Question: I have some troubles: I've got a simple 'GridView', in which I have two categories of items. I wanted to add three 'Menu Buttons' to have a 'Filter' for this GridView and the items with the category selected.
For the example, with the following image, the first image represents my simple 'GridView' with the 'Button in ActionBar'. When I press the Button, a 'SubMenu' displays three rows which are, for this example: "", "" & "". And when I press the "" button, I want to show only the items with category "":

I found several things for 'Search Editext' with the implements 'Filterable' but I don't think it's a good way to achieve what I want. I don't need a 'TextView/EditText' as filter, just a Button in 'ActionBar'.
---
## UPDATE:
'Adapter'<URL>
It seems that 'getView()' are called once too much. I added 3 'Integers' to count the number of items with their categories ( = total, = nb of Open item, = nb of Closed item). I used to update my adapter.
Here's my 'Activity' with my 'BaseAdapter':
'''
public class MainActivity extends SherlockActivity {
ActionBar actionbar;
static GridView gridview;
static MyAdapter adapter;
String[] values = new String[] {
"Item 1", "Item 2", "Item 3", "Item 4", "Item 5"
};
// 1 for Open items, 2 for Closed items
int[] vStatus = new int[] {
1, 2, 1, 2, 1
};
@Override
protected void onCreate(Bundle savedInstanceState) {
super.onCreate(savedInstanceState);
setContentView(R.layout.activity_main);
gridview = (GridView) findViewById(R.id.grid);
adapter = new MyAdapter(this);
gridview.setAdapter(adapter);
gridview.setOnItemClickListener(new OnItemClickListener() {
// new Intent to another Activity
// ...
});
}
@Override
public boolean onCreateOptionsMenu(Menu menu) {
getSupportMenuInflater().inflate(R.menu.main, menu);
return true;
}
// call an adapter method filterView()
// with the integer sort by category
// 0 = All items | 1 = Open | 2 = Closed
@Override
public boolean onOptionsItemSelected(MenuItem item) {
switch (item.getItemId()) {
case android.R.id.home:
return false;
case R.id.action_listfilter_all :
adapter.filterView(0);
return true;
case R.id.action_listfilter_open :
adapter.filterView(1);
return true;
case R.id.action_listfilter_closed :
adapter.filterView(2);
return true;
default:
return super.onOptionsItemSelected(item);
}
}
public class MyAdapter extends BaseAdapter {
private Context mContext;
// Initialize the category's integer "visibleFlag"
private int visibleFlag = 0;
// Initialize the counters' categories
int nValues, nOpen, nClosed;
public MyAdapter(Context c) {
mContext = c;
}
// filterView method called by option selected item menu
public void filterView(int i) {
visibleFlag = i;
// refresh the content
notifyDataSetChanged();
/* gridview.invalidateViews(); */
}
protected class ViewHolder {
TextView text, view, like, user, coms;
ImageView imageview, imageflag;
}
// return the number of items regarding by category selected
public int getCount() {
switch(visibleFlag) {
case 0: nValues = values.length; break;
case 1: nValues = nOpen; break;
case 2: nValues = nClosed; break;
}
return nValues;
}
public Object getItem(int position) {
return null;
}
public long getItemId(int position) {
return position;
}
public View getView(int position, View convertView, ViewGroup parent) {
ViewHolder viewHolder;
if (convertView == null) {
LayoutInflater inflater = ((MainActivity) mContext).getLayoutInflater();
convertView = inflater.inflate(R.layout.item_main, parent, false);
viewHolder = new ViewHolder();
viewHolder.text = (TextView) convertView.findViewById(R.id.text);
viewHolder.imageview = (ImageView) convertView.findViewById(R.id.image);
// set the tag of the category and
// augment the selected category (by + 1)
switch(vStatus[position]) {
case 1: viewHolder.imageview.setTag(1); nOpen++; break;
case 2: viewHolder.imageview.setTag(2); nClosed++; break;
}
// set the tag of the item's position
viewHolder.text.setTag(position);
convertView.setTag(viewHolder);
} else {
viewHolder = (ViewHolder) convertView.getTag();
}
// display the text with the position's tag
viewHolder.text.setText(values[(Integer) viewHolder.text.getTag()]);
// display the image with the position's tag
switch((Integer) viewHolder.imageview.getTag()) {
case 1: viewHolder.imageview.setImageResource(R.drawable.ic_open); break;
case 2: viewHolder.imageview.setImageResource(R.drawable.ic_closed); break;
}
return convertView;
}
}
}
'''
But this does not display the right items with the selected category!
Can somebody help me to figure it out?
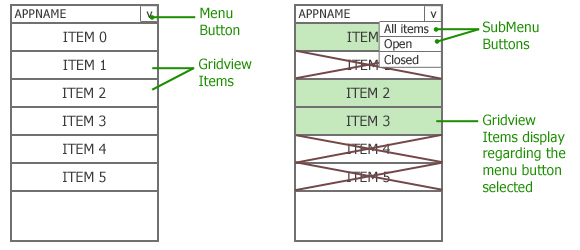
Answer: You probably need the first two lines only, because 'gridView.setAdapter(adapter)' doesn't make sense if the adapter is already set.
I don't think you need an AsynkTask for refreshing your collection, just modify your adapter to be aware of item types: when the filter is set (an integer that represent one of the 3 states: , , ), your adapter should report the correct count and return the proper item (you could use 3 different item collections, although this means duplicating your data).
'gridView.notifyDataChanged()' triggers a new 'getCount()' call in your adapter, followed by multiple calls to 'getView(..)'. The 'gridView.invalidateViews()' says that child views need to be redrawn. You don't need to recreate the gridView.
If your items should look similar to what you drawn, I think you could use a <URL>.
:
It's OK if 'getCount()' is getting called multiple times, but you should avoid performing heavy tasks in this method (not the case at the moment).
In 'getView(..)' you should deliver a view which is fully synchronized with the corresponding position, no matter if you reuse a previously created one or not. So the problem is that you are updating the view only if it's freshly created '(convertView==null)', although you should update the title's text &CO. right before the view is returned.
Related to your "ghost item", I don't know how big are your layout items, if they are visible all at once etc., but your adapter should create at least as many views as the visible ones.
:
Modify your adapter as below, call 'prepareData()' in your adapter's constructor, and see if it's working:
'''
private ArrayList<Integer> closedIndexToRealIndex;
private ArrayList<Integer> openedIndexToRealIndex;
private void prepareData(){
nOpen = nClosed = 0;
closedIndexToRealIndex = new ArrayList<Integer>();
openedIndexToRealIndex = new ArrayList<Integer>();
for(int i = 0; i < values.count; i++){
if(vStatus[i] == 0){
openedInexToRealIndex.add(Integer.valueOf(i));
nOpen++;
}
else{
closedIndexToRealIndex.add(Integer.valueOf(i));
nClosed++;
}
}
}
public View getView(int position, View convertView, ViewGroup parent) {
ViewHolder viewHolder;
if (convertView == null) {
LayoutInflater inflater = ((MainActivity) mContext).getLayoutInflater();
convertView = inflater.inflate(R.layout.item_main, parent, false);
viewHolder = new ViewHolder();
viewHolder.text = (TextView) convertView.findViewById(R.id.text);
viewHolder.imageview = (ImageView) convertView.findViewById(R.id.image);
convertView.setTag(viewHolder);
} else {
viewHolder = (ViewHolder) convertView.getTag();
}
int actualIndex = 0;
switch(visibleFlag){
case 0://all
actualIndex = position;
break;
case 1://opened
actualIndex = openedIndexToRealIndex.get(position).intValue();
break;
case 2://closed
actualIndex = closedIndexToRealIndex.get(position).intValue();
break;
default:
break;
}
viewHolder.text.setText(values[acutalIndex]);
if(vStatus[position] == 1)
viewHolder.imageview.setImageResource(R.drawable.ic_open);
else
viewHolder.imageview.setImageResource(R.drawable.ic_closed);
return convertView;
}
'''